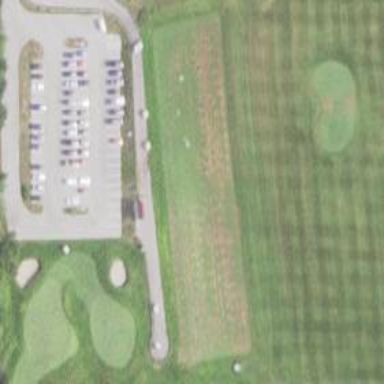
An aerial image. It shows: Grassy area designated as golf tee.